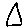
Label: triangle